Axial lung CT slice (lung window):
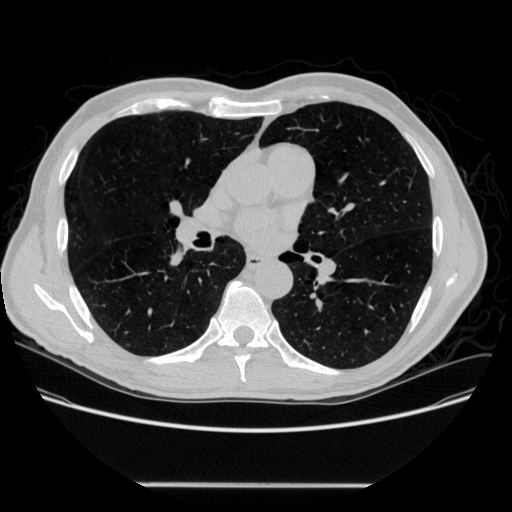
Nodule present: no